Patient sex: F
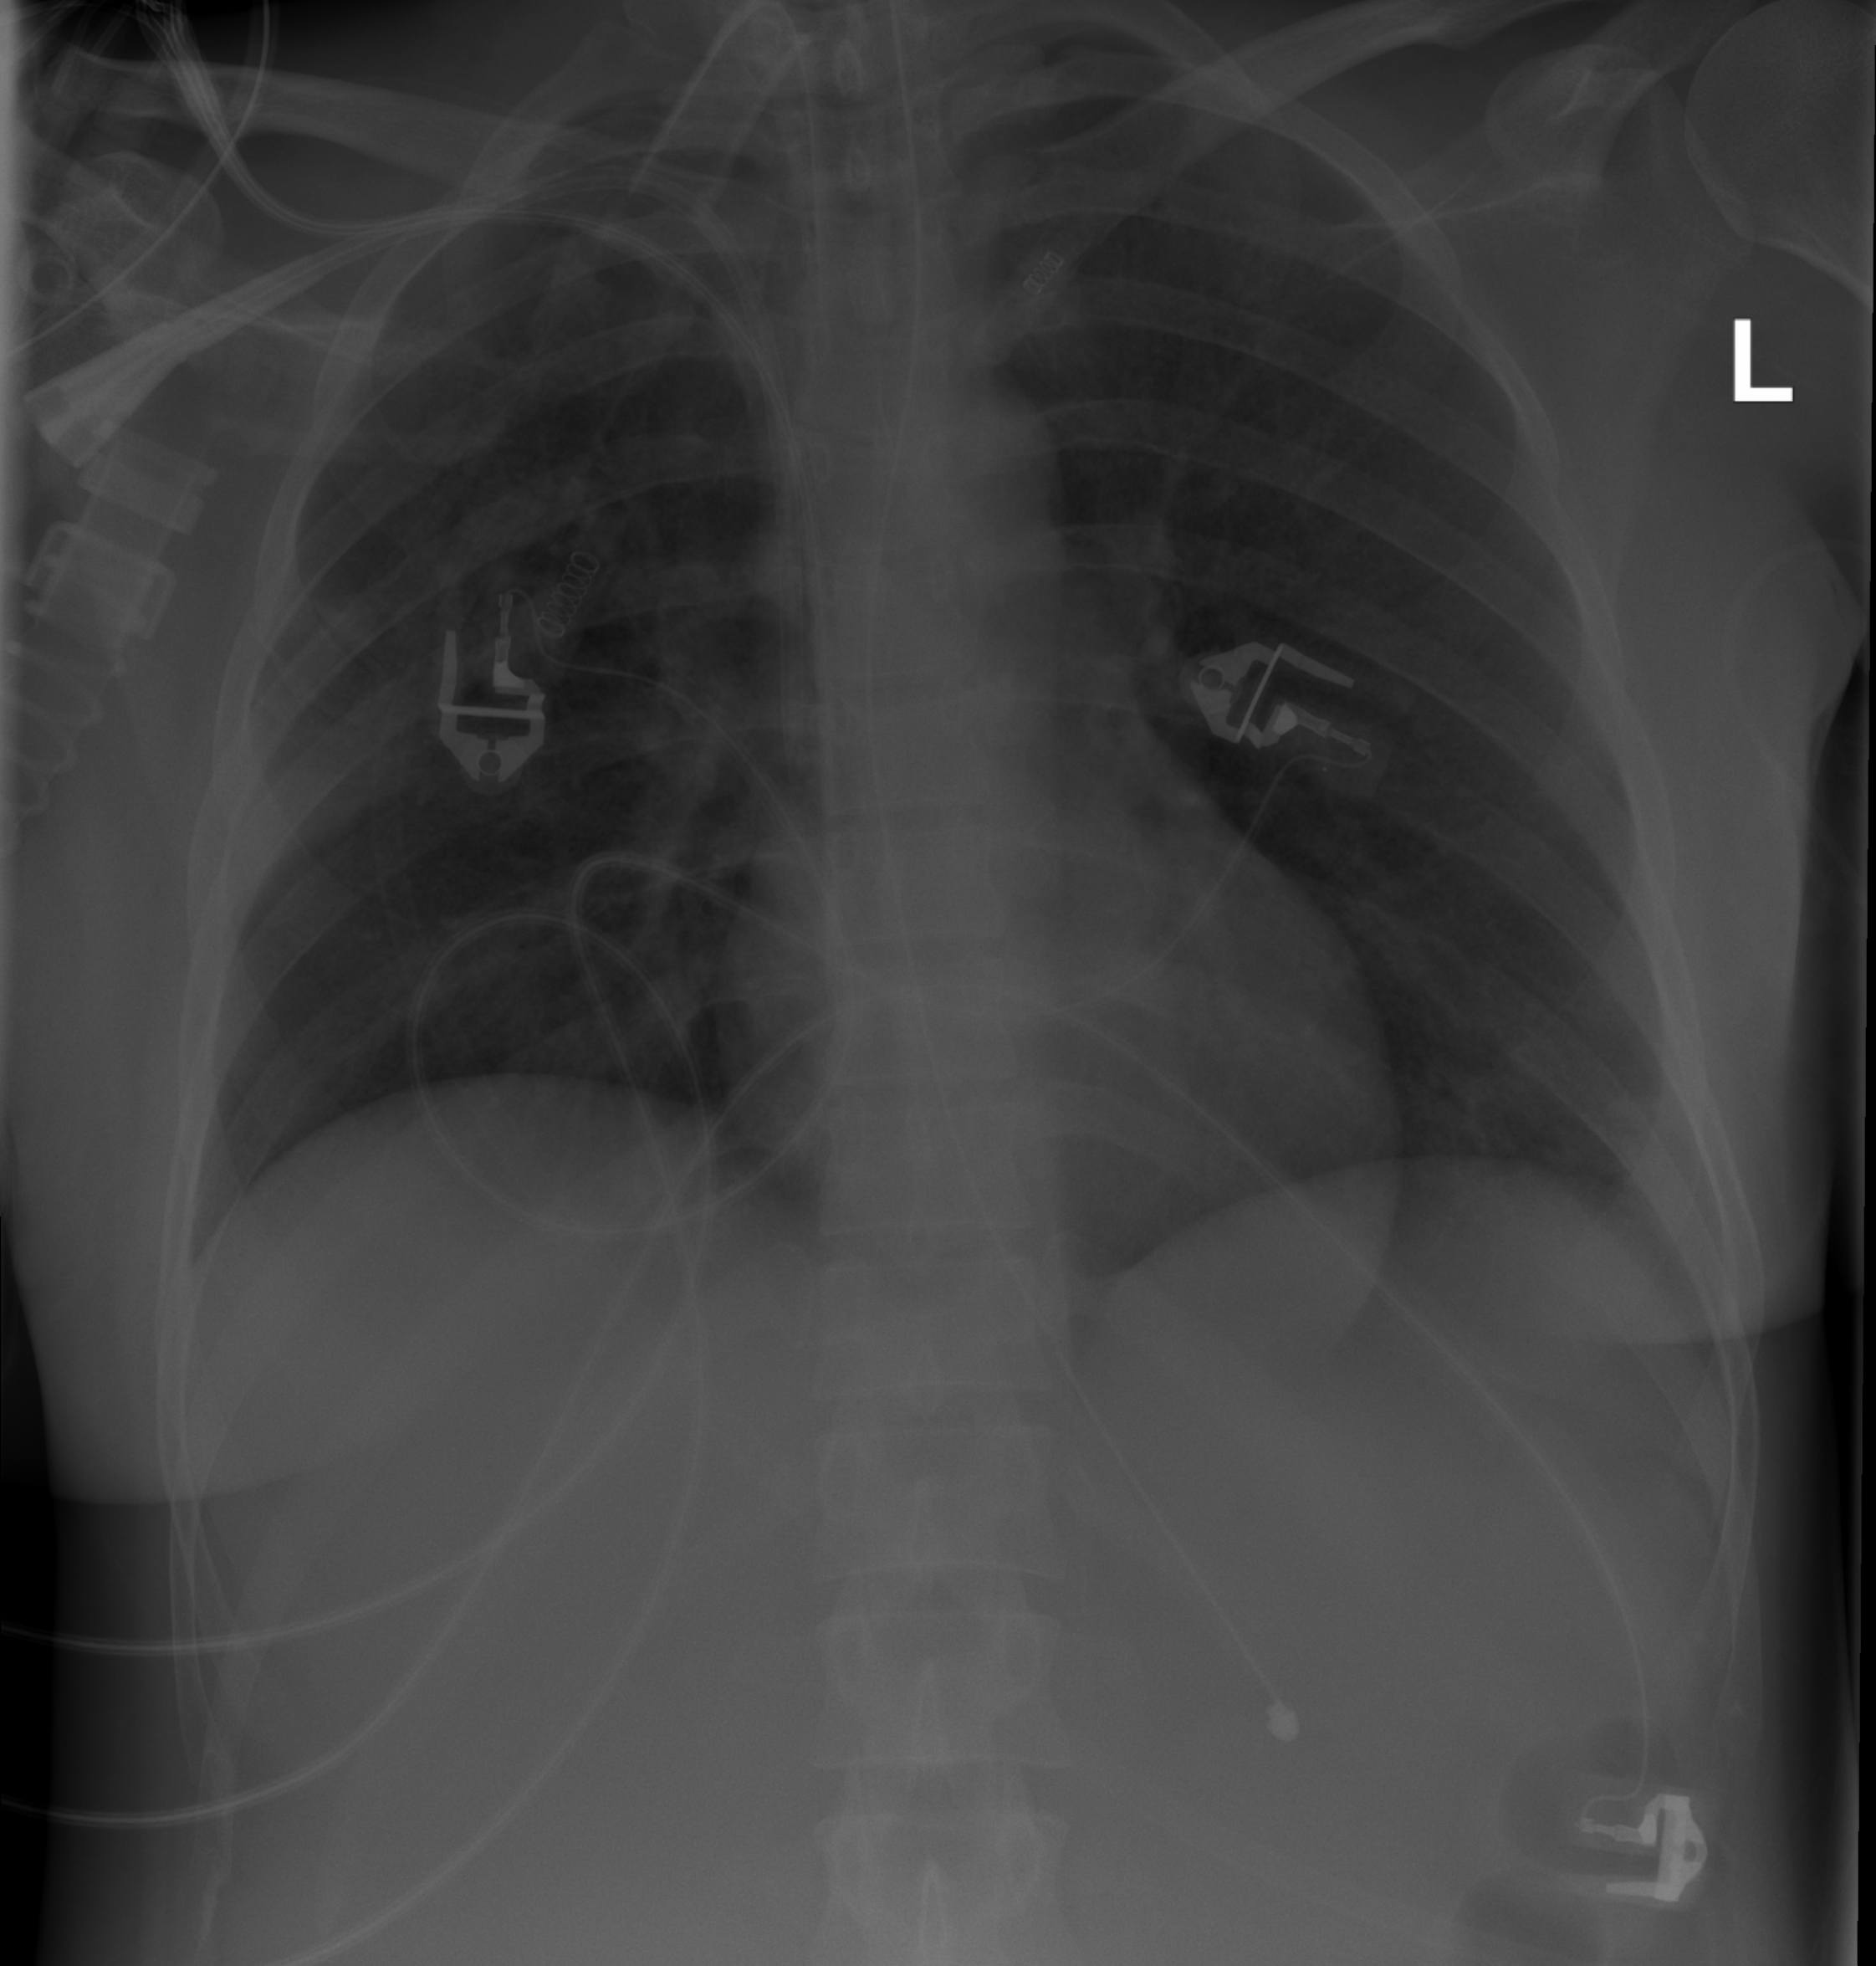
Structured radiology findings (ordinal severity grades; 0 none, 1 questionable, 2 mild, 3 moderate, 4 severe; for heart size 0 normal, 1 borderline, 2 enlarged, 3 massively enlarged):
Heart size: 0
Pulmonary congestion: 2
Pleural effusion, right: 0
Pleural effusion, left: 0
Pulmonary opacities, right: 2
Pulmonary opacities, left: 2
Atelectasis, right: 2
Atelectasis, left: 2